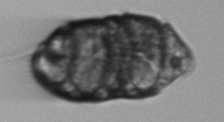
Label: Margalefidinium